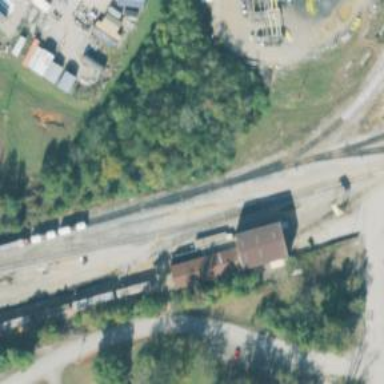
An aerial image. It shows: Railway spur service.